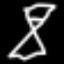
Label: hourglass